Question: I have a database, where the CPU usage is inserted for every 'n' seconds and my task is to get the latest CPU entry from the database. I would like to display the latest CPU entry from the database tat belongs to the particular server , and I would like to save the result into a generic list.
what I have tried,
'''
string match = "ServerX"
List<UsageCPU> cpus = (from a in db.UsageCPUs
where a.ServerID.Contains(match)
group a by a.ServerID into b
orderby b.Key
select new { ServerID = b.Key,
Usage = b.FirstOrDefault() }).ToList();
'''
and I would like to loop through the result 'cpus' to perform further other steps.
but I get the following error
> Cannot implicitly convert type
'System.Collections.Generic.List<AnonymousType#1>' to
'System.Collections.Generic.List<FNC_RAQIT_HM_UI.UsageCPU>'.
EDIT

The following query from Satpal worked for me.. but using 'var'
'''
var cpus = (from a in db.UsageCPUs
where a.ServerID.Contains(match)
group a by a.ServerID into b
orderby b.Key
select new
{
ServerID = b.Key,
Usage = b.FirstOrDefault().Usage
}).ToList();
foreach (var item in cpus)
{
if(bla bla..)
}
'''
kindly help !!
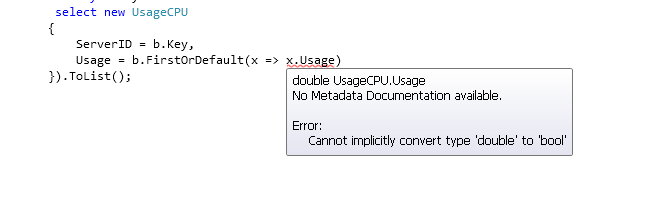
Answer: '''
List<UsageCPU> cpus = (from a in db.UsageCPUs
where a.ServerID.Contains(match)
group a by a.ServerID into b
orderby b.Key
select new UsageCPU //Added UsageCPU
{
ServerID = b.Key,
Usage = b.FirstOrDefault().Usage
}).ToList();
'''
> The entity cannot be constructed in a LINQ to Entities query
'''
List<UsageCPU> cpus = (from a in db.UsageCPUs
where a.ServerID.Contains(match)
group a by a.ServerID into b
orderby b.Key
select new
{
ServerID = b.Key,
Usage = b.FirstOrDefault().Usage
})
.AsEnumerable()
.Select(x => new UsageCPU
{
ServerID ,
Usage
}).ToList();
'''